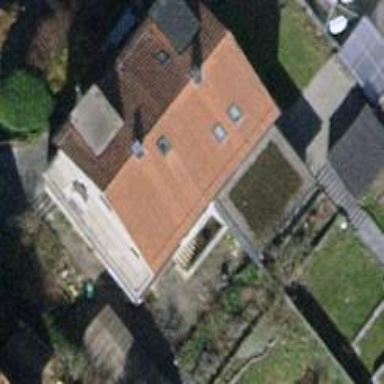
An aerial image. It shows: Building with tile roof.